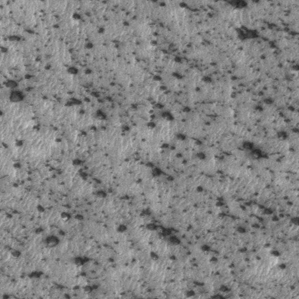
Label: frost